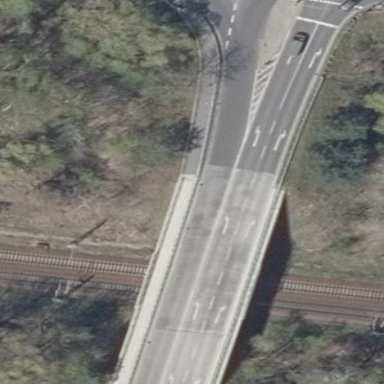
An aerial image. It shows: Beam bridge structure.